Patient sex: M
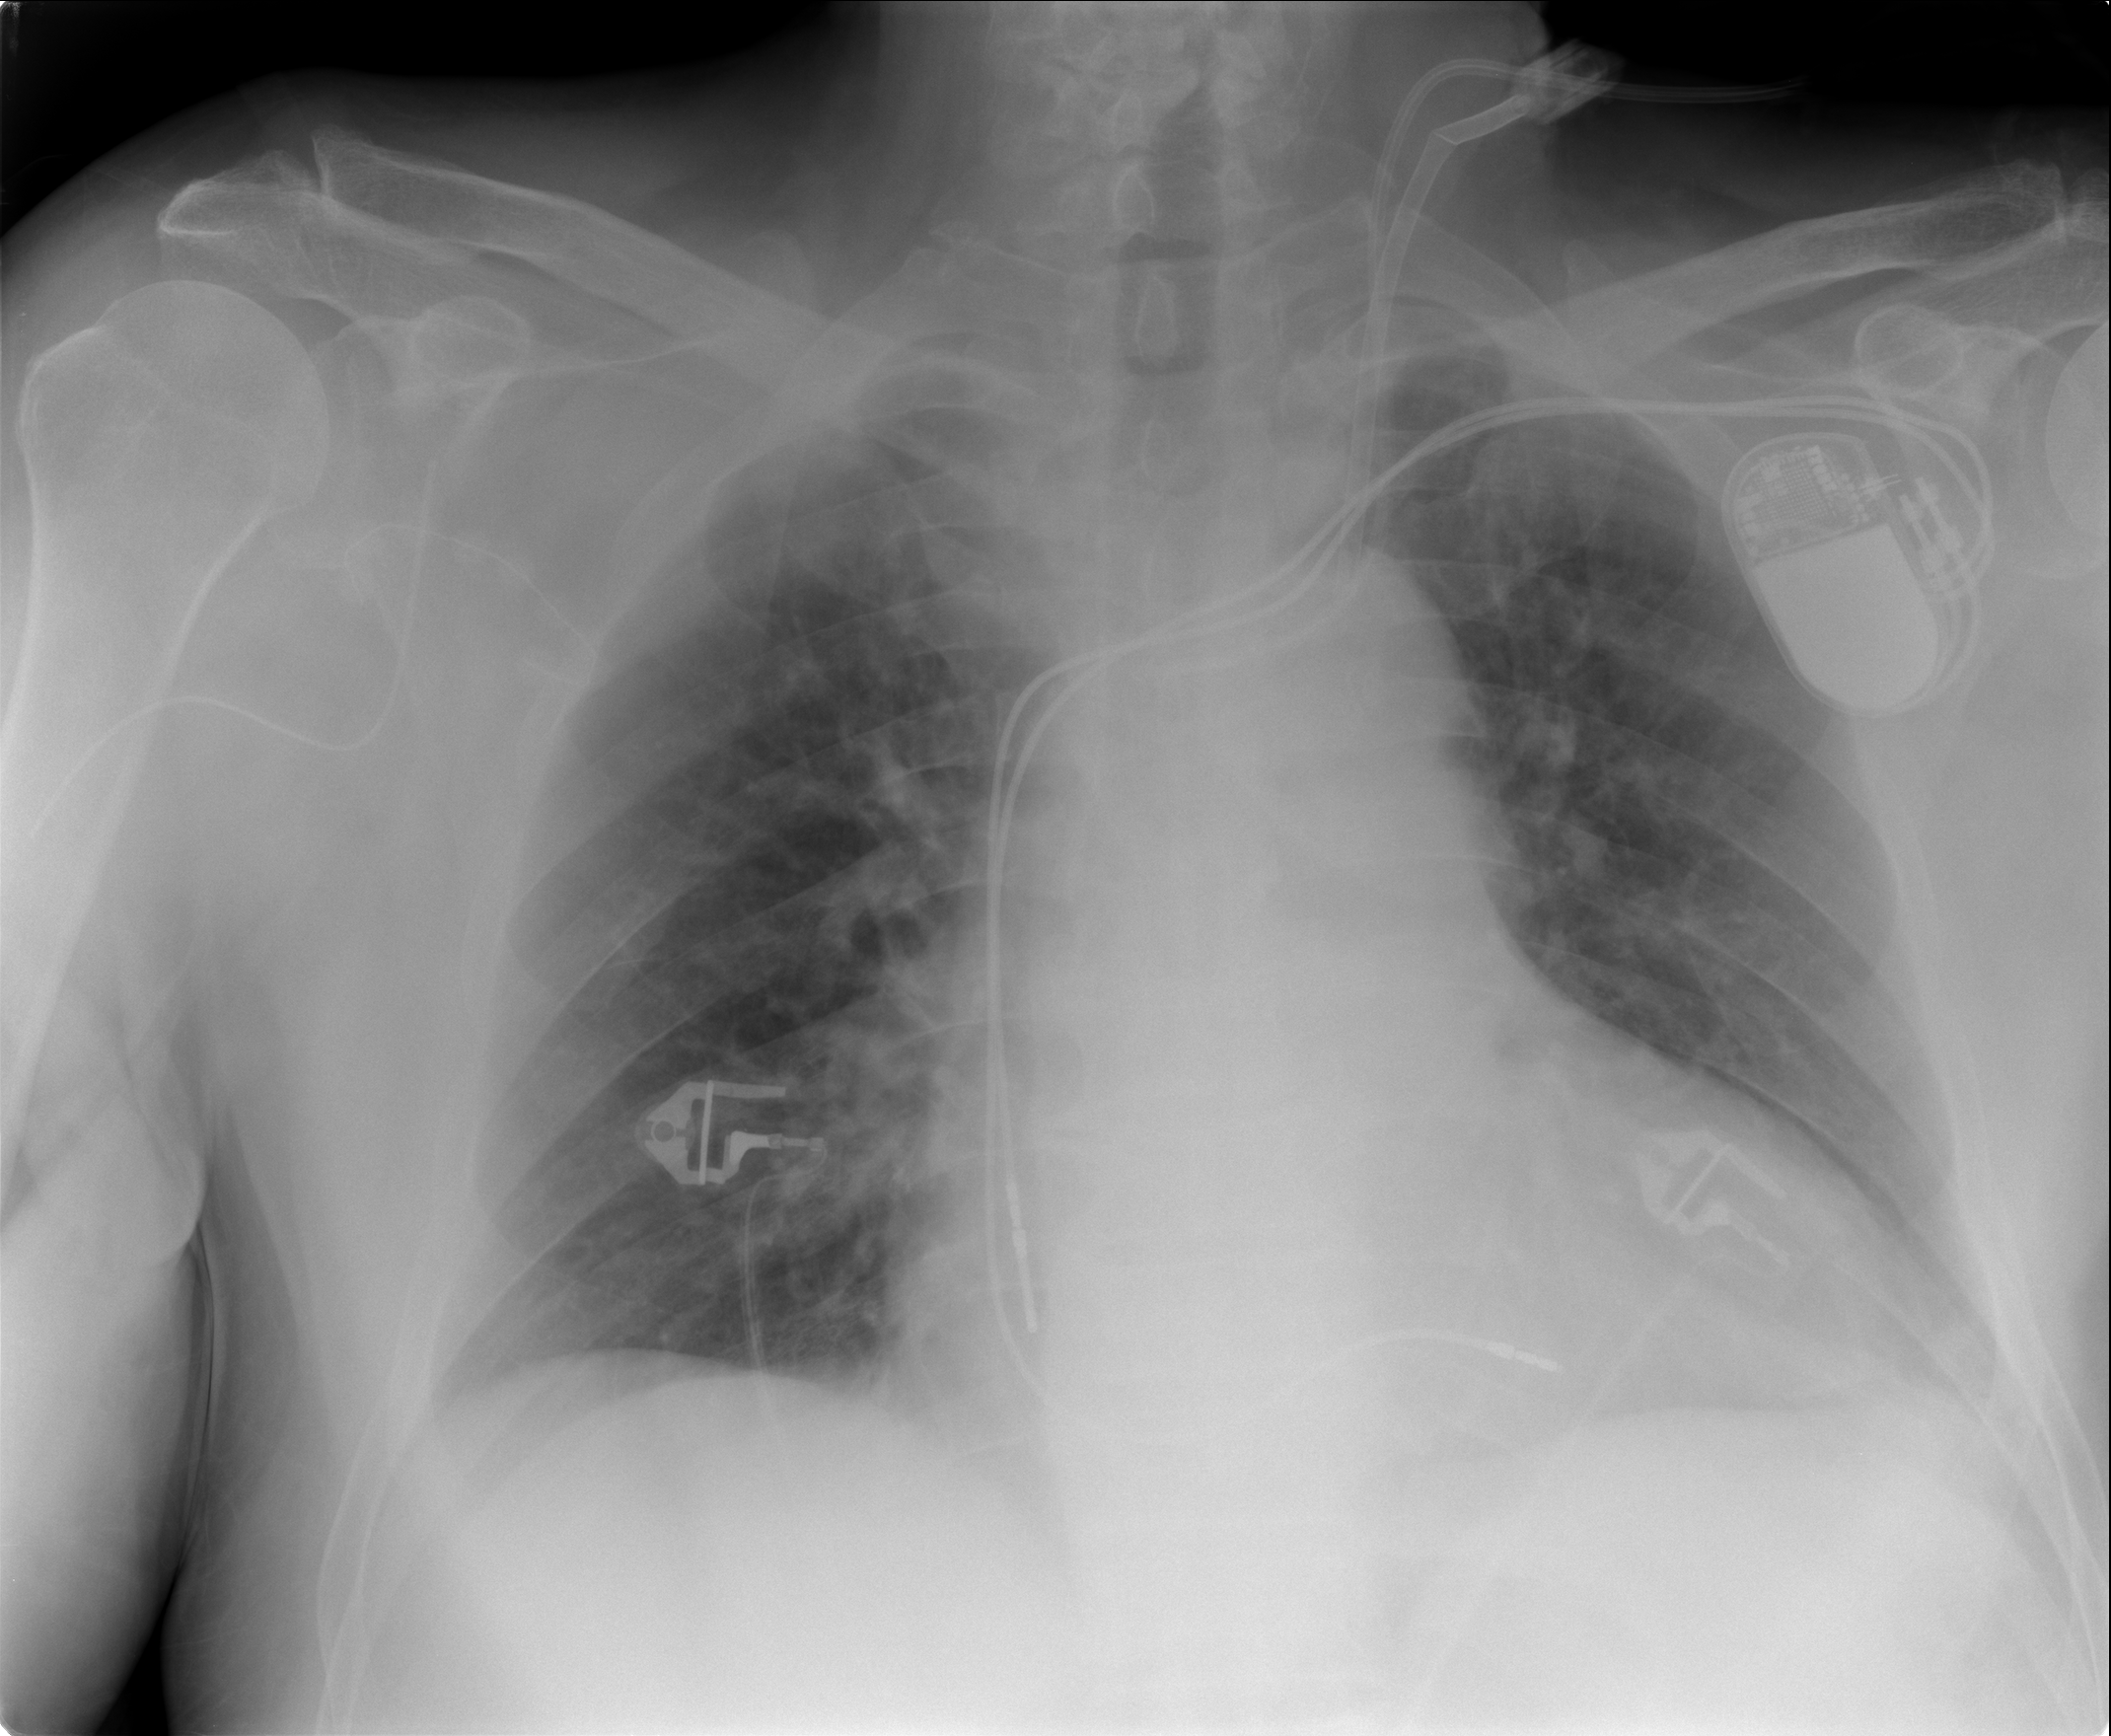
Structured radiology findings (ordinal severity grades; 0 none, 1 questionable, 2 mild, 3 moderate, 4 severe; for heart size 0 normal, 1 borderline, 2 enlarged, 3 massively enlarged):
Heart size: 2
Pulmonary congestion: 2
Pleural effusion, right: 0
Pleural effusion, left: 2
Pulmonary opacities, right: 0
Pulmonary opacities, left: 0
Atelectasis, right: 0
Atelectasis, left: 2